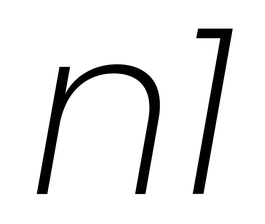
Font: Poppins-ExtraLightItalic